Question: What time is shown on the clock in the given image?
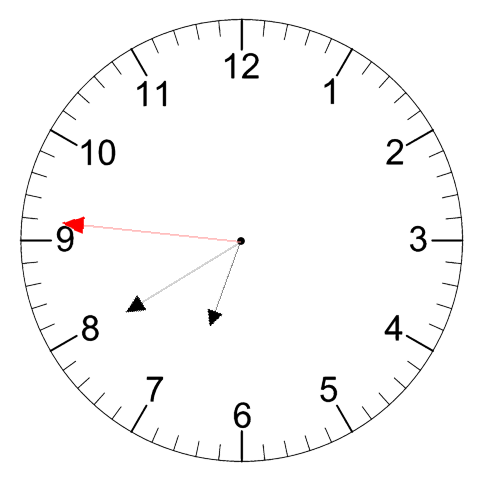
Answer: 06:39:46